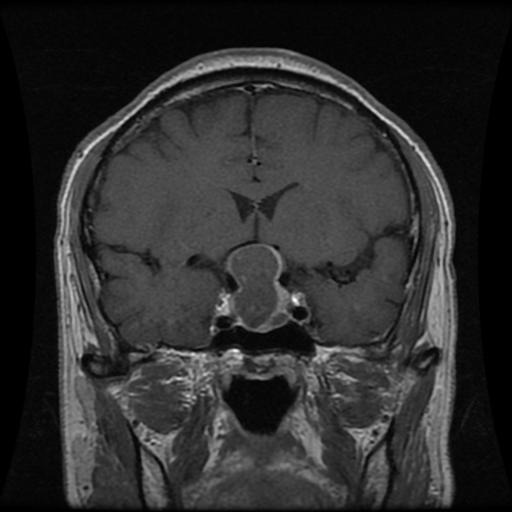
Label: pituitary